Question: I'm sorry for such a silly question, but I can not fathom the name of this component and no amount of googling is yielding results. It's like a dialog window in a chat that holds views. I it's a standard UI component (possible in a later version of android).

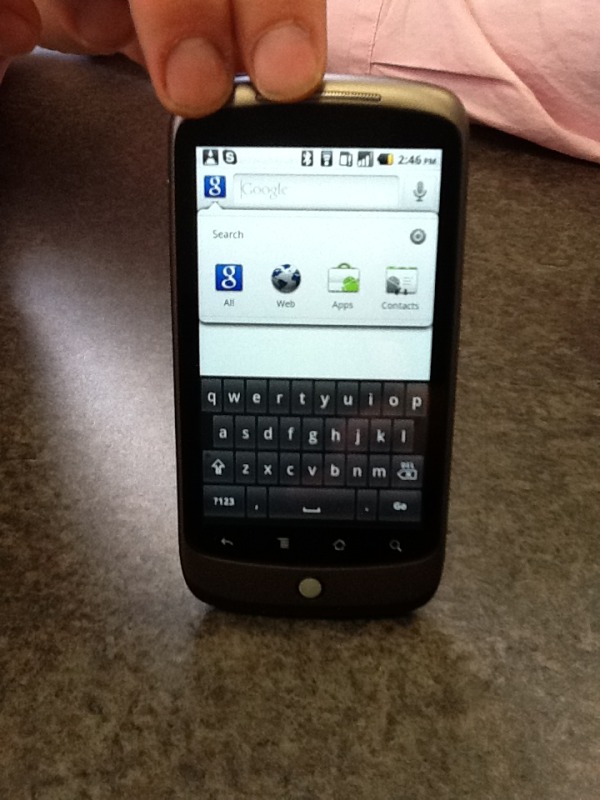
Answer: Its nothing but the Quick Action Dialog ..
Check this for the <URL>....